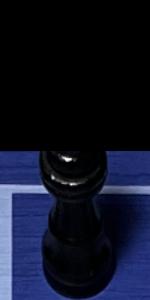
Label: Queen_Black